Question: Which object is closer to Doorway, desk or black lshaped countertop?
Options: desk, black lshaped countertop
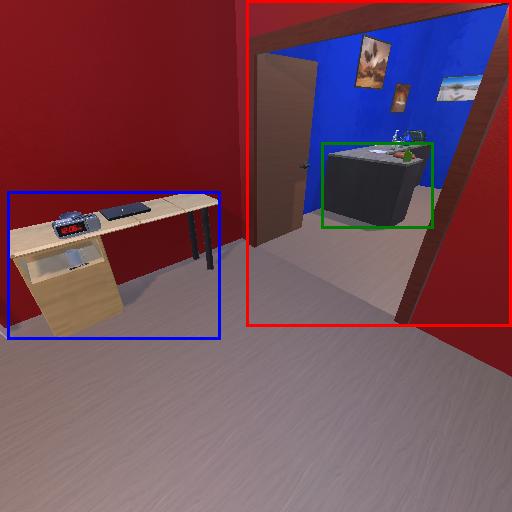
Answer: desk